Question: I managed to get the gaps in left and right away, with font-size property, but I can't seem to get the gap in the middle away? Please help! I've got stuck on this
I've tried margins and padding and it does nothing - I don't know what it is targeting !
'''
.container{
font-size: 0;
height: 100px;
width: 135px;
}
a{
position: relative;
display: inline-block;
height: 50px;
width: 45px;
vertical-align: top;
}
a img{
position: absolute;
top: 0;
left: 0;
transition: opacity 0.2s;
height: auto;
width: 100%;
opacity:1;
}
a .main-img{
opacity: 1;
}
a .hover-img{
opacity:0;
}
a:hover .main-img{
opacity: 0;
}
a:hover .hover-img{
opacity: 1;
}
'''
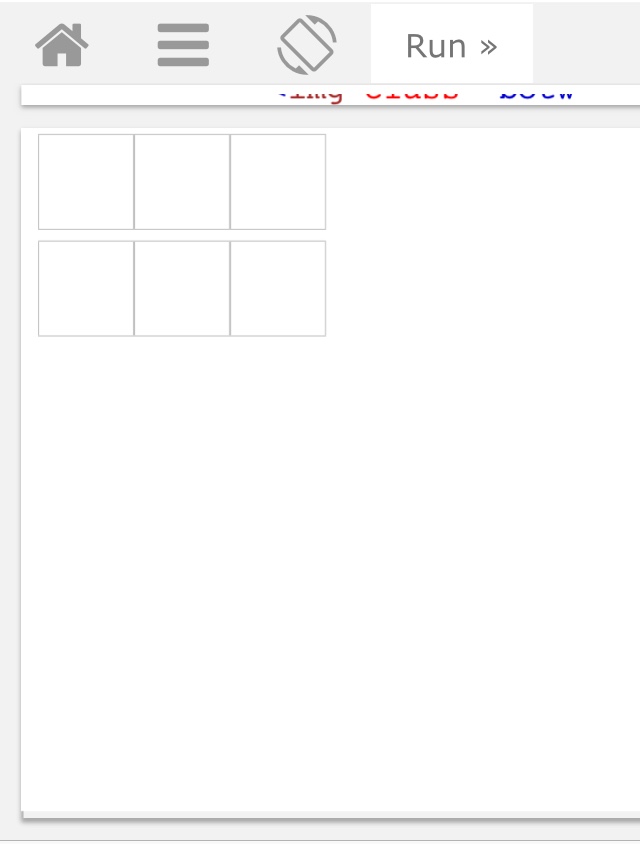
Answer: When you set the contents ('<img />') of an element ('<a>') with absolute positioning, that parent element ('<a>') wont know the dimensions of it's children ('<img />') so that's why you need to manually set the width and height of '<a>'. So the gap in this case is because the images are not in the proportion you set of '<a>' with 'width=45px' and 'height=50px'
There are many ways to approach this:
1. If you really want to keep it the way you are doing it (not recommended), you would need to set the width and height of <a> the same proportion as your images (and all images would need to have the same proportions). So for example if the images are perfect squares, make the width and height of <a> the same: https://jsfiddle.net/qr0zujf7/1/
2. Another way could be to just set .img-hover absolute and not .main-img, so that .main-img set the dimensions of <a>, in this way you don't need to worry about the dimensions of the <a> in case the images are not all the same proportions (except .main-img and .hover-img): https://jsfiddle.net/a6ymj4yc/2/
Btw, you don't need this 'a:hover .main-img { opacity=0; }'